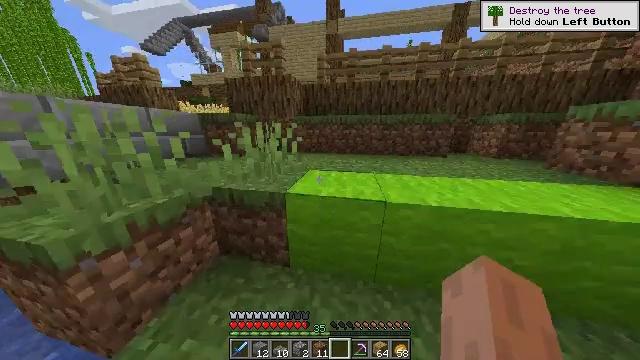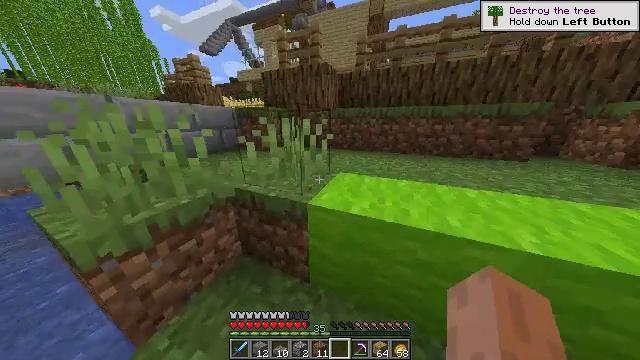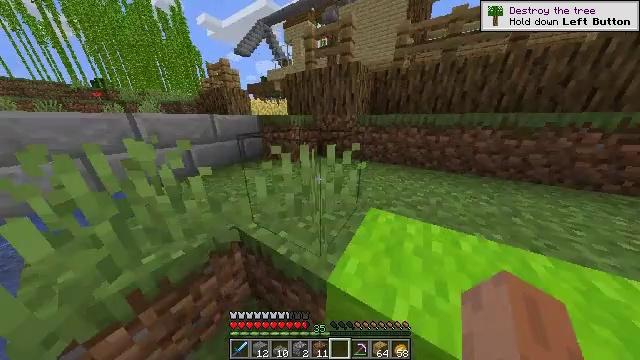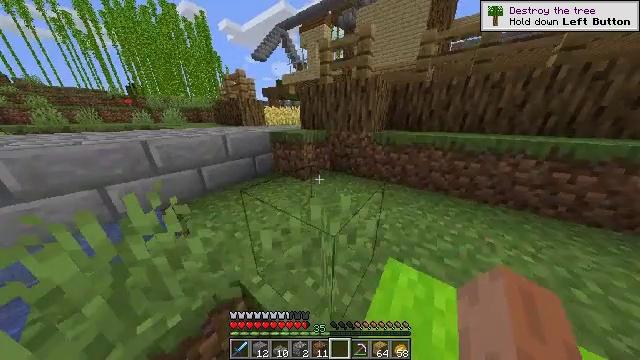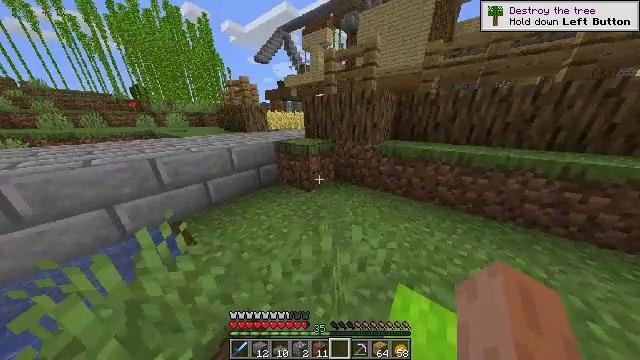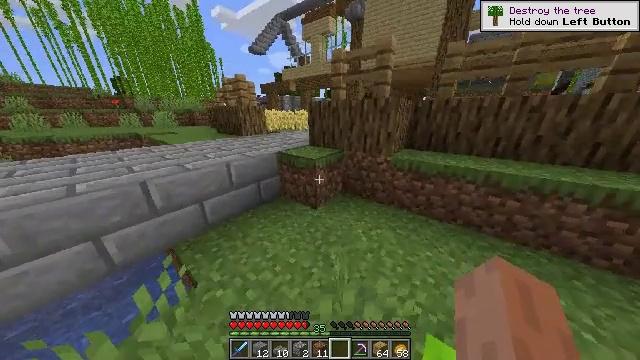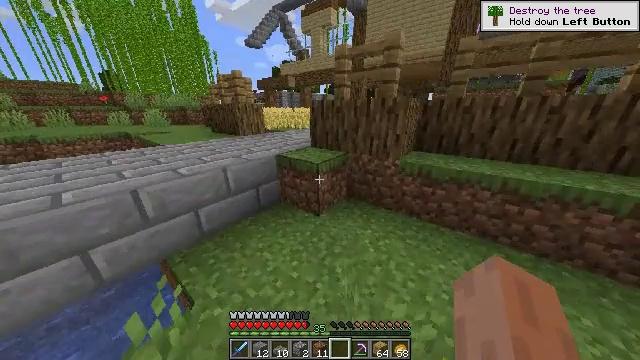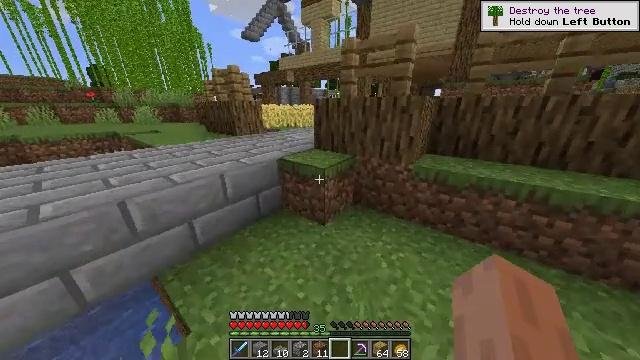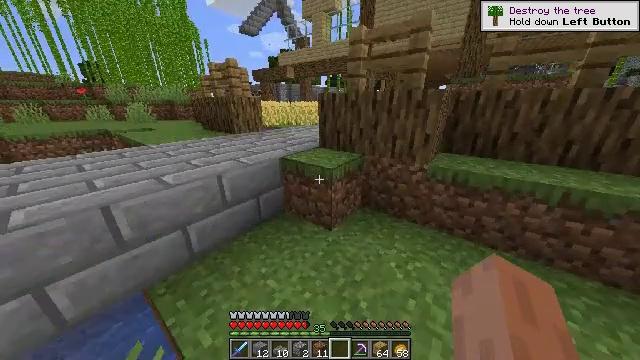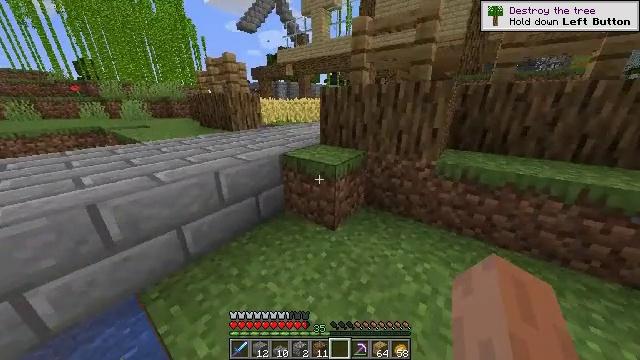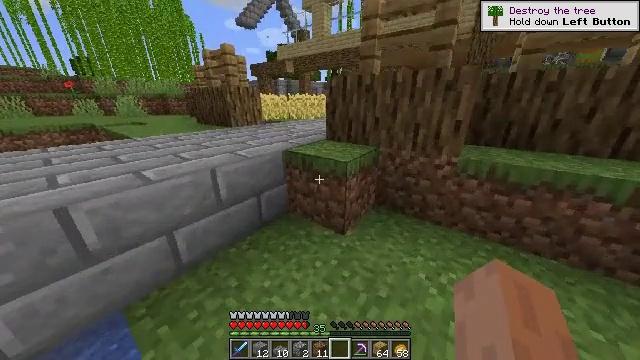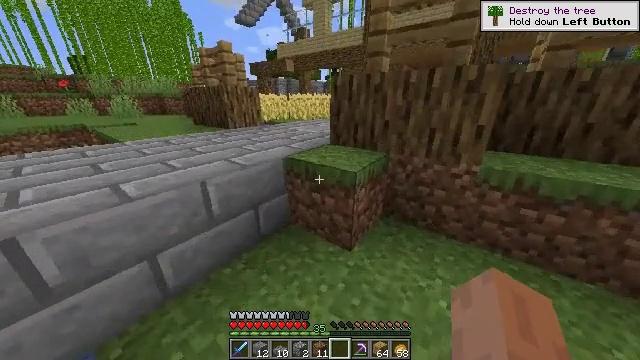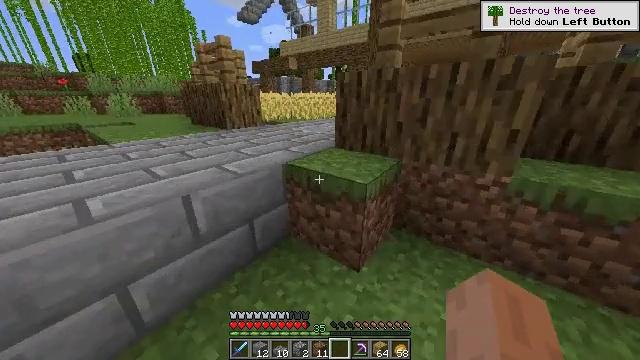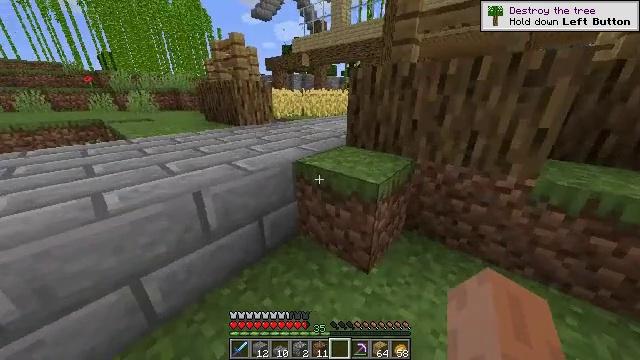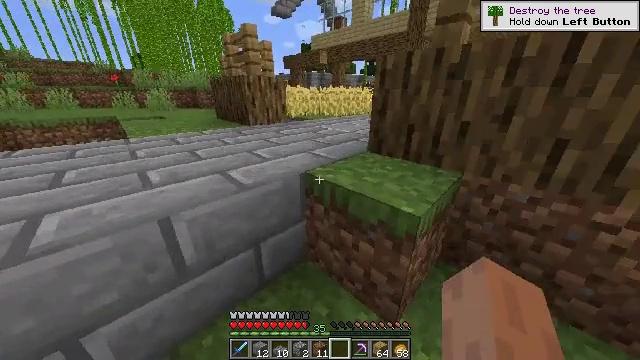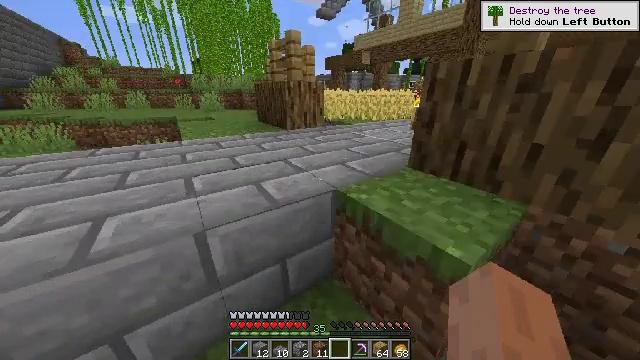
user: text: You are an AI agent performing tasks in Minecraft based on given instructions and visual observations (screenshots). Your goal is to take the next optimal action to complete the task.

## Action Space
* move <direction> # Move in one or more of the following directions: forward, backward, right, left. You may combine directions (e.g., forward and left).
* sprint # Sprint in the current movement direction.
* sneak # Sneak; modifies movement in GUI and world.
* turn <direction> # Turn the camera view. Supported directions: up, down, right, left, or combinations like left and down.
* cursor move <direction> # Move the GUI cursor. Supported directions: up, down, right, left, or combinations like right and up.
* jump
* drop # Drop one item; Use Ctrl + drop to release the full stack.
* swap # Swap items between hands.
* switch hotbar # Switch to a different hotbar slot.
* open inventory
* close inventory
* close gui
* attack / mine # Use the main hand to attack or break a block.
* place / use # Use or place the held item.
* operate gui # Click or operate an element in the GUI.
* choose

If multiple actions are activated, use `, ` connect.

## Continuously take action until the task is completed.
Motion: motion action
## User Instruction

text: Create an observer using the crafting table.
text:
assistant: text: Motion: move forward, turn left and down
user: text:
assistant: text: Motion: move forward, turn left and down, jump
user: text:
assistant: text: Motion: move forward, turn left, jump
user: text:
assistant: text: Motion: move forward, jump
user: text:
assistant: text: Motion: move forward
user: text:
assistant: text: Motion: move forward
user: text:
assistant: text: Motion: move forward
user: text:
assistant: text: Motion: move forward
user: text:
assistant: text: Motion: move forward
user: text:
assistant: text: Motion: move forward
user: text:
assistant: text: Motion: move forward
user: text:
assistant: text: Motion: move forward
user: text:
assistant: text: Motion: move forward, turn left
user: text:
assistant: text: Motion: move forward, turn left
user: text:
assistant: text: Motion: move forward, turn left, jump
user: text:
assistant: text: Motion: move forward, turn left, jump
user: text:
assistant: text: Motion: move forward, turn left, jump
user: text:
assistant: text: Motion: move forward, turn left
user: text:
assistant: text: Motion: move forward, turn left
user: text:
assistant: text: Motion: move forward, turn left
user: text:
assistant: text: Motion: move forward, turn left
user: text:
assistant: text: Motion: move forward, turn left
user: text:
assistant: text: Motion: move forward
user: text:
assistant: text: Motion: move forward
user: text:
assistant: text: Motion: no_op
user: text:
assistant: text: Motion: no_op
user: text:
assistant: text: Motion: no_op
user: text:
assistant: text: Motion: no_op
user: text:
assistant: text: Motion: turn left
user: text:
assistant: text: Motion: turn left